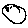
Label: moon